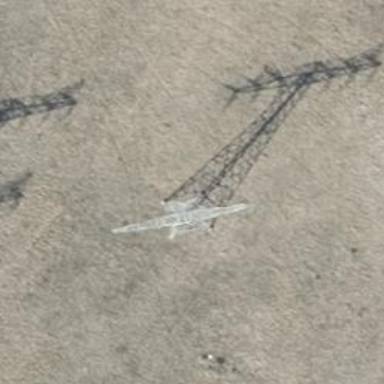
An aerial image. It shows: Power line with three cables.